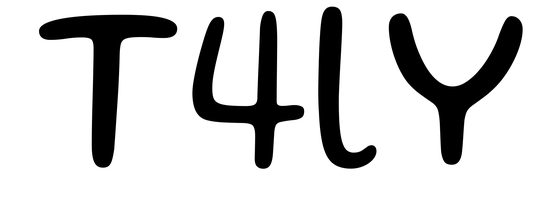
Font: Gluten_Light